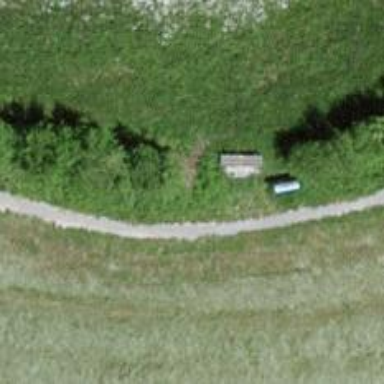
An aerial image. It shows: Bench.